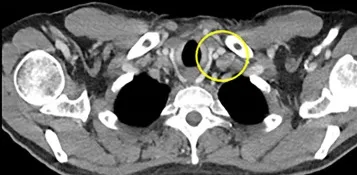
Representative images from patients in this case series. (A) CT imaging from a 58-year-old male former smoker with a diagnosis of stage IVB NSCLC with an adenosquamous histology harboring a CD74-ROS1 fusion upon progression on entrectinib and prior to use of carboplatin, pemetrexed and pembrolizumab.
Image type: radiology (ct)